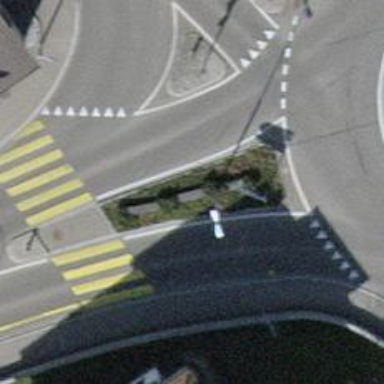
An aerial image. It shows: Traffic calming island.